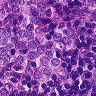
Metastatic tissue present: yes